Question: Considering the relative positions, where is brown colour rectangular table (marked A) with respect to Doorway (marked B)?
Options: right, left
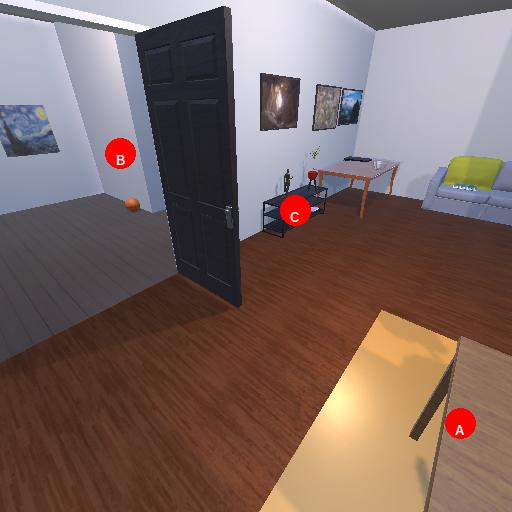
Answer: right